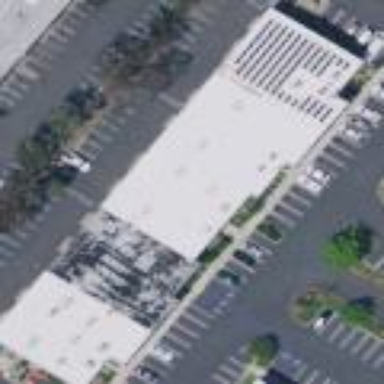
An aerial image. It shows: Industrial building.